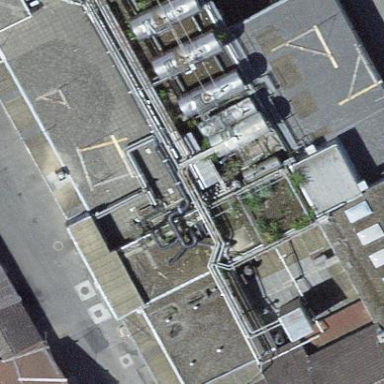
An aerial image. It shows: Manufacturing building.